Question: The image describes what I am trying to do.
I have a "connect four" game which works perfectly well but I want to remove the default buttons provided at the top right hand corner of the window. Any quick help on this?

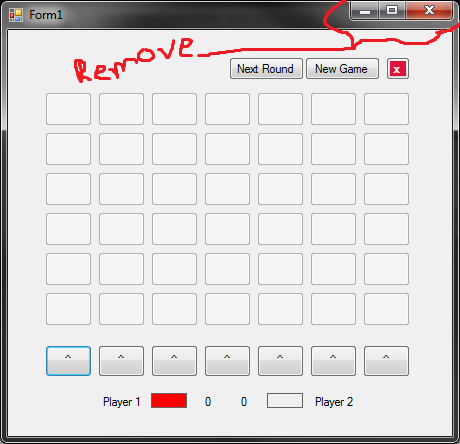
Answer: The 'ControlBox' property of Forms does this after hiding the Minimize and Maximize buttons.
<URL>